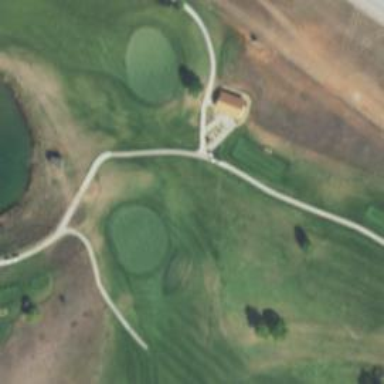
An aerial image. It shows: Service road designated as golf cart track.